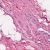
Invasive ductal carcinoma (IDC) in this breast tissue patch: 0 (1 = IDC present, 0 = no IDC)